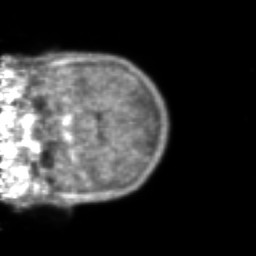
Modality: PET
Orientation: coronal
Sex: female
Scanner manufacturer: ge